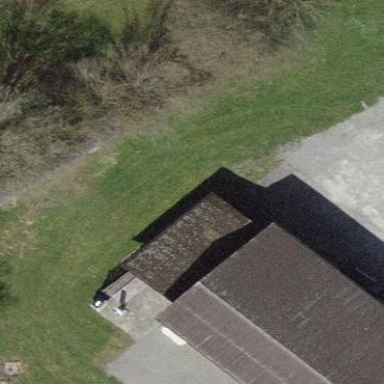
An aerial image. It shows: Building used for shooting sports.